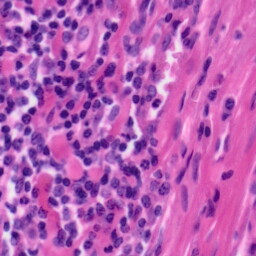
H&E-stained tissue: Tonsil